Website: apple
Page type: order-returns
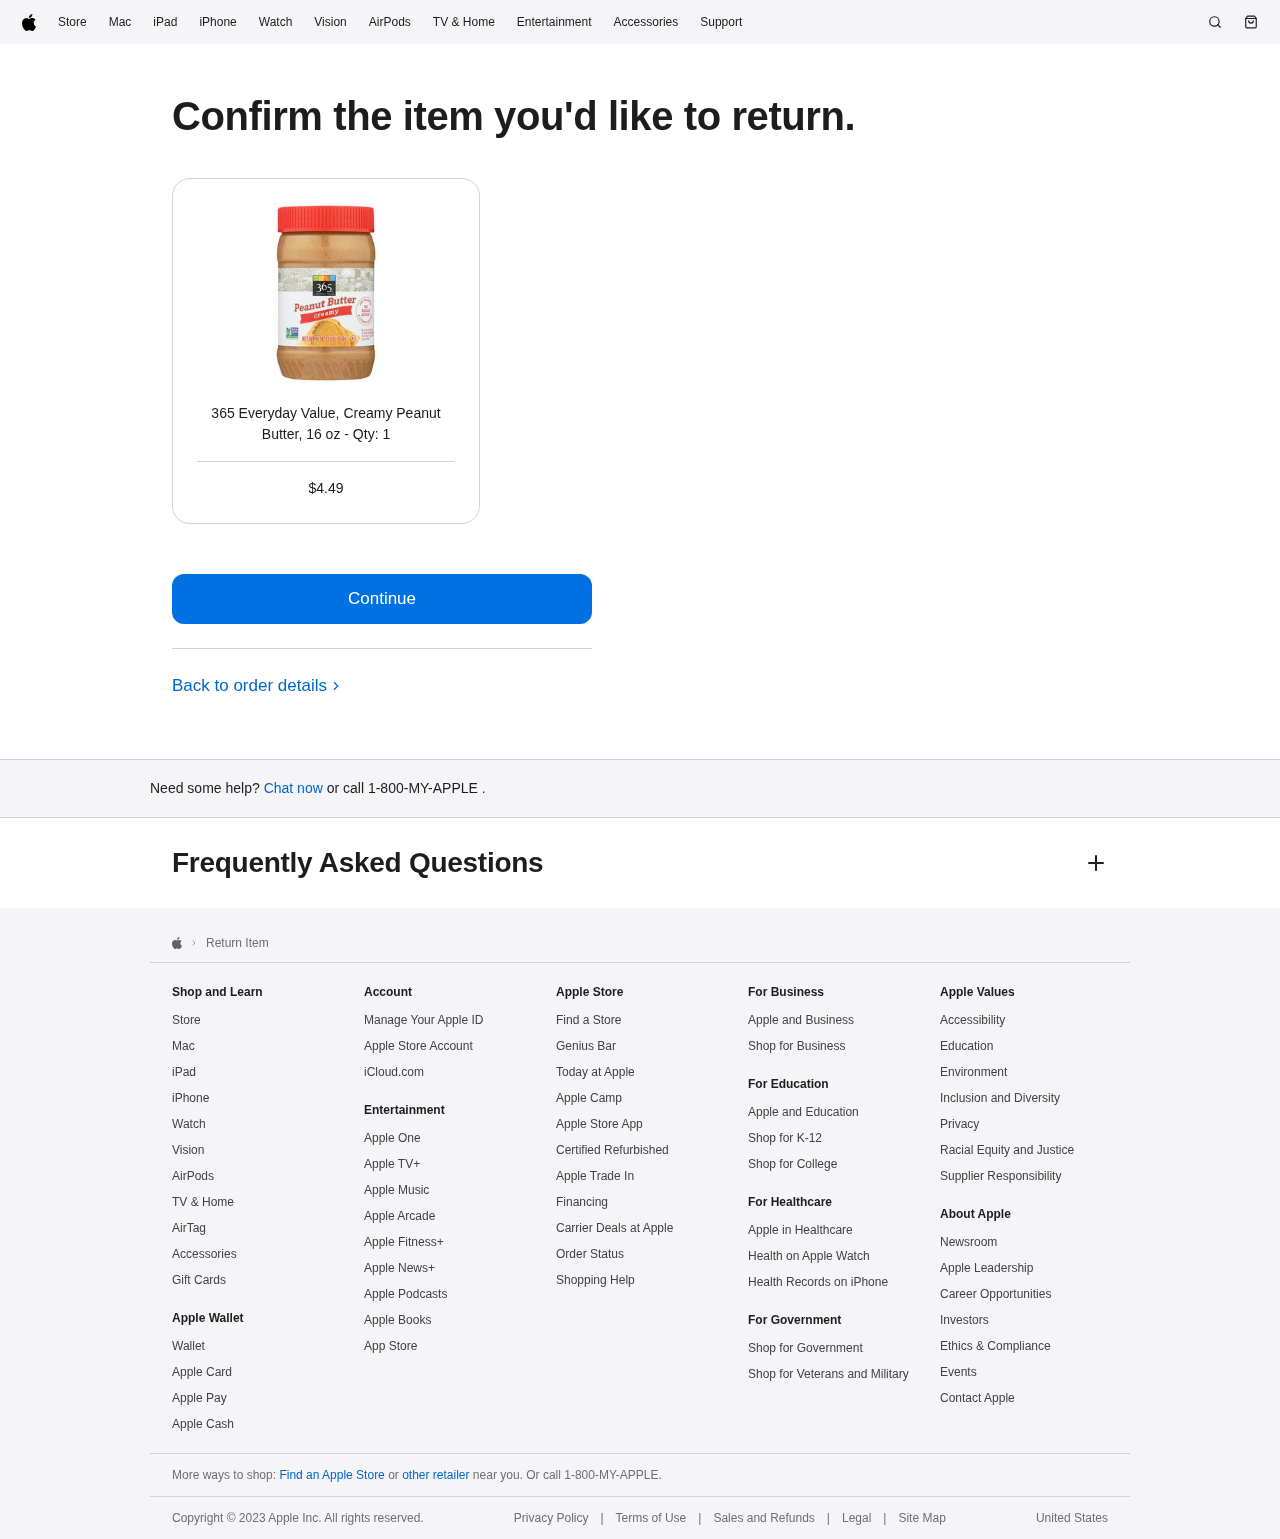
Product elements: key: PRODUCT1_NAME
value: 365 Everyday Value, Creamy Peanut Butter, 16 oz
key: PRODUCT1_PRICE
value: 4.49
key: PRODUCT1_QUANTITY
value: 1